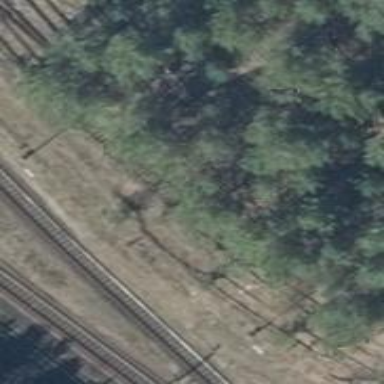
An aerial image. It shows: Abandoned railway yard.